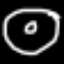
Label: donut